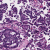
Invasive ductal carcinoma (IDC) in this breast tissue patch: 0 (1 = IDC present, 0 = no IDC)